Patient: sex F, age 65
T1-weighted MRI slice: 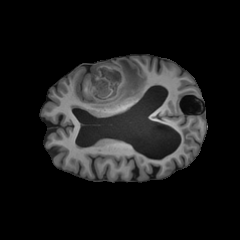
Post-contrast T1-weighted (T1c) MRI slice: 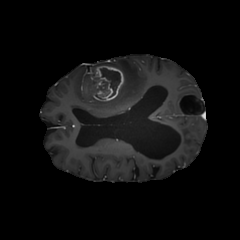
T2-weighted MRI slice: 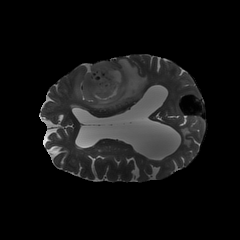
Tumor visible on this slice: yes
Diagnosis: Glioblastoma, IDH-wildtype
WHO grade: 4